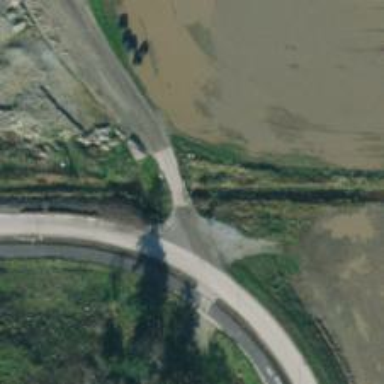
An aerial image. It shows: Culvert tunnel.